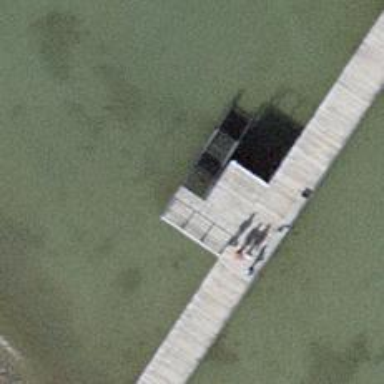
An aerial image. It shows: Man-made pier.